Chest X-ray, AP view. Patient: 56 years old, sex F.
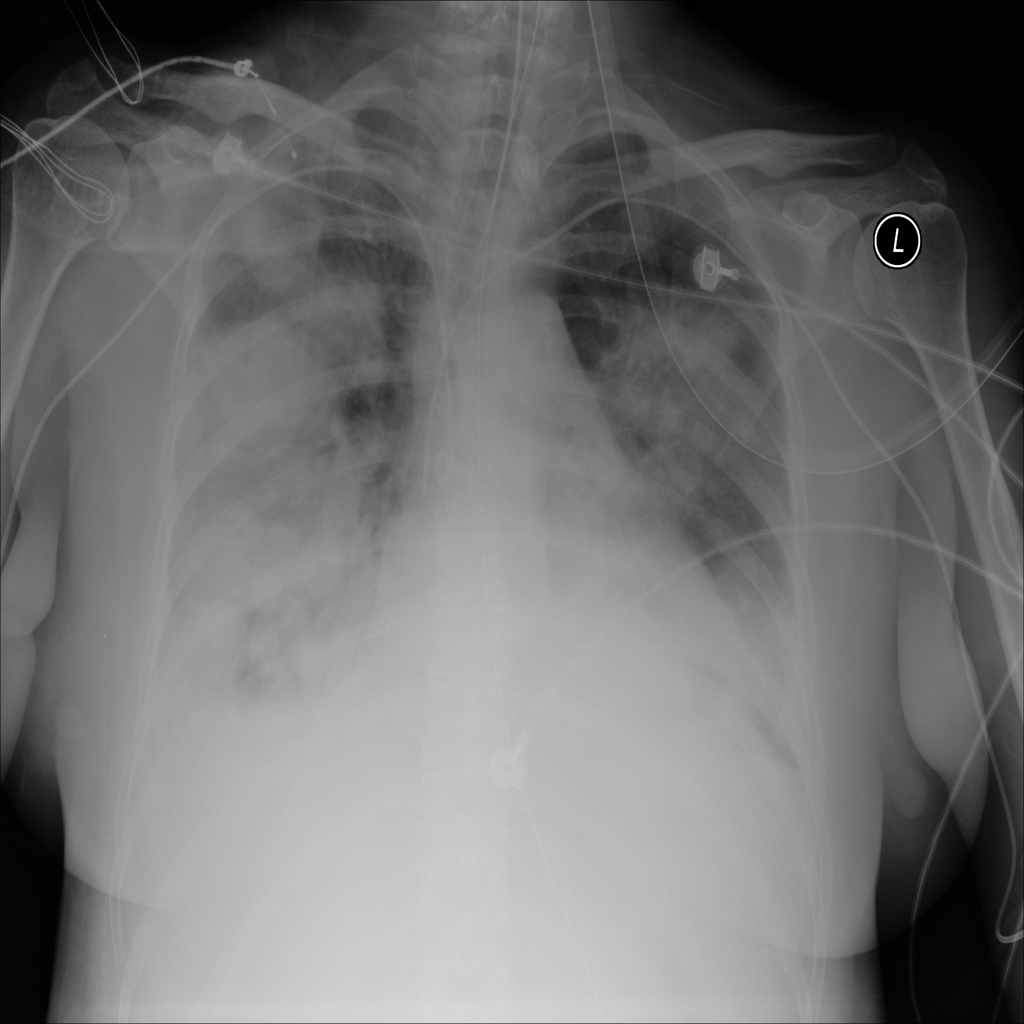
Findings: Cardiomegaly, Mass